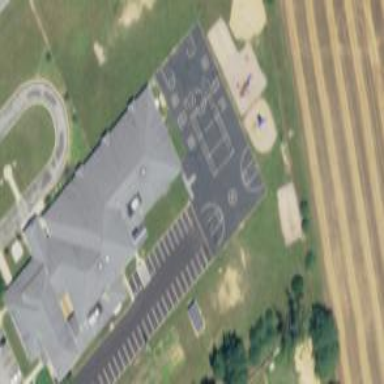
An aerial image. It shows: Asphalt basketball court on pitch.